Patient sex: M
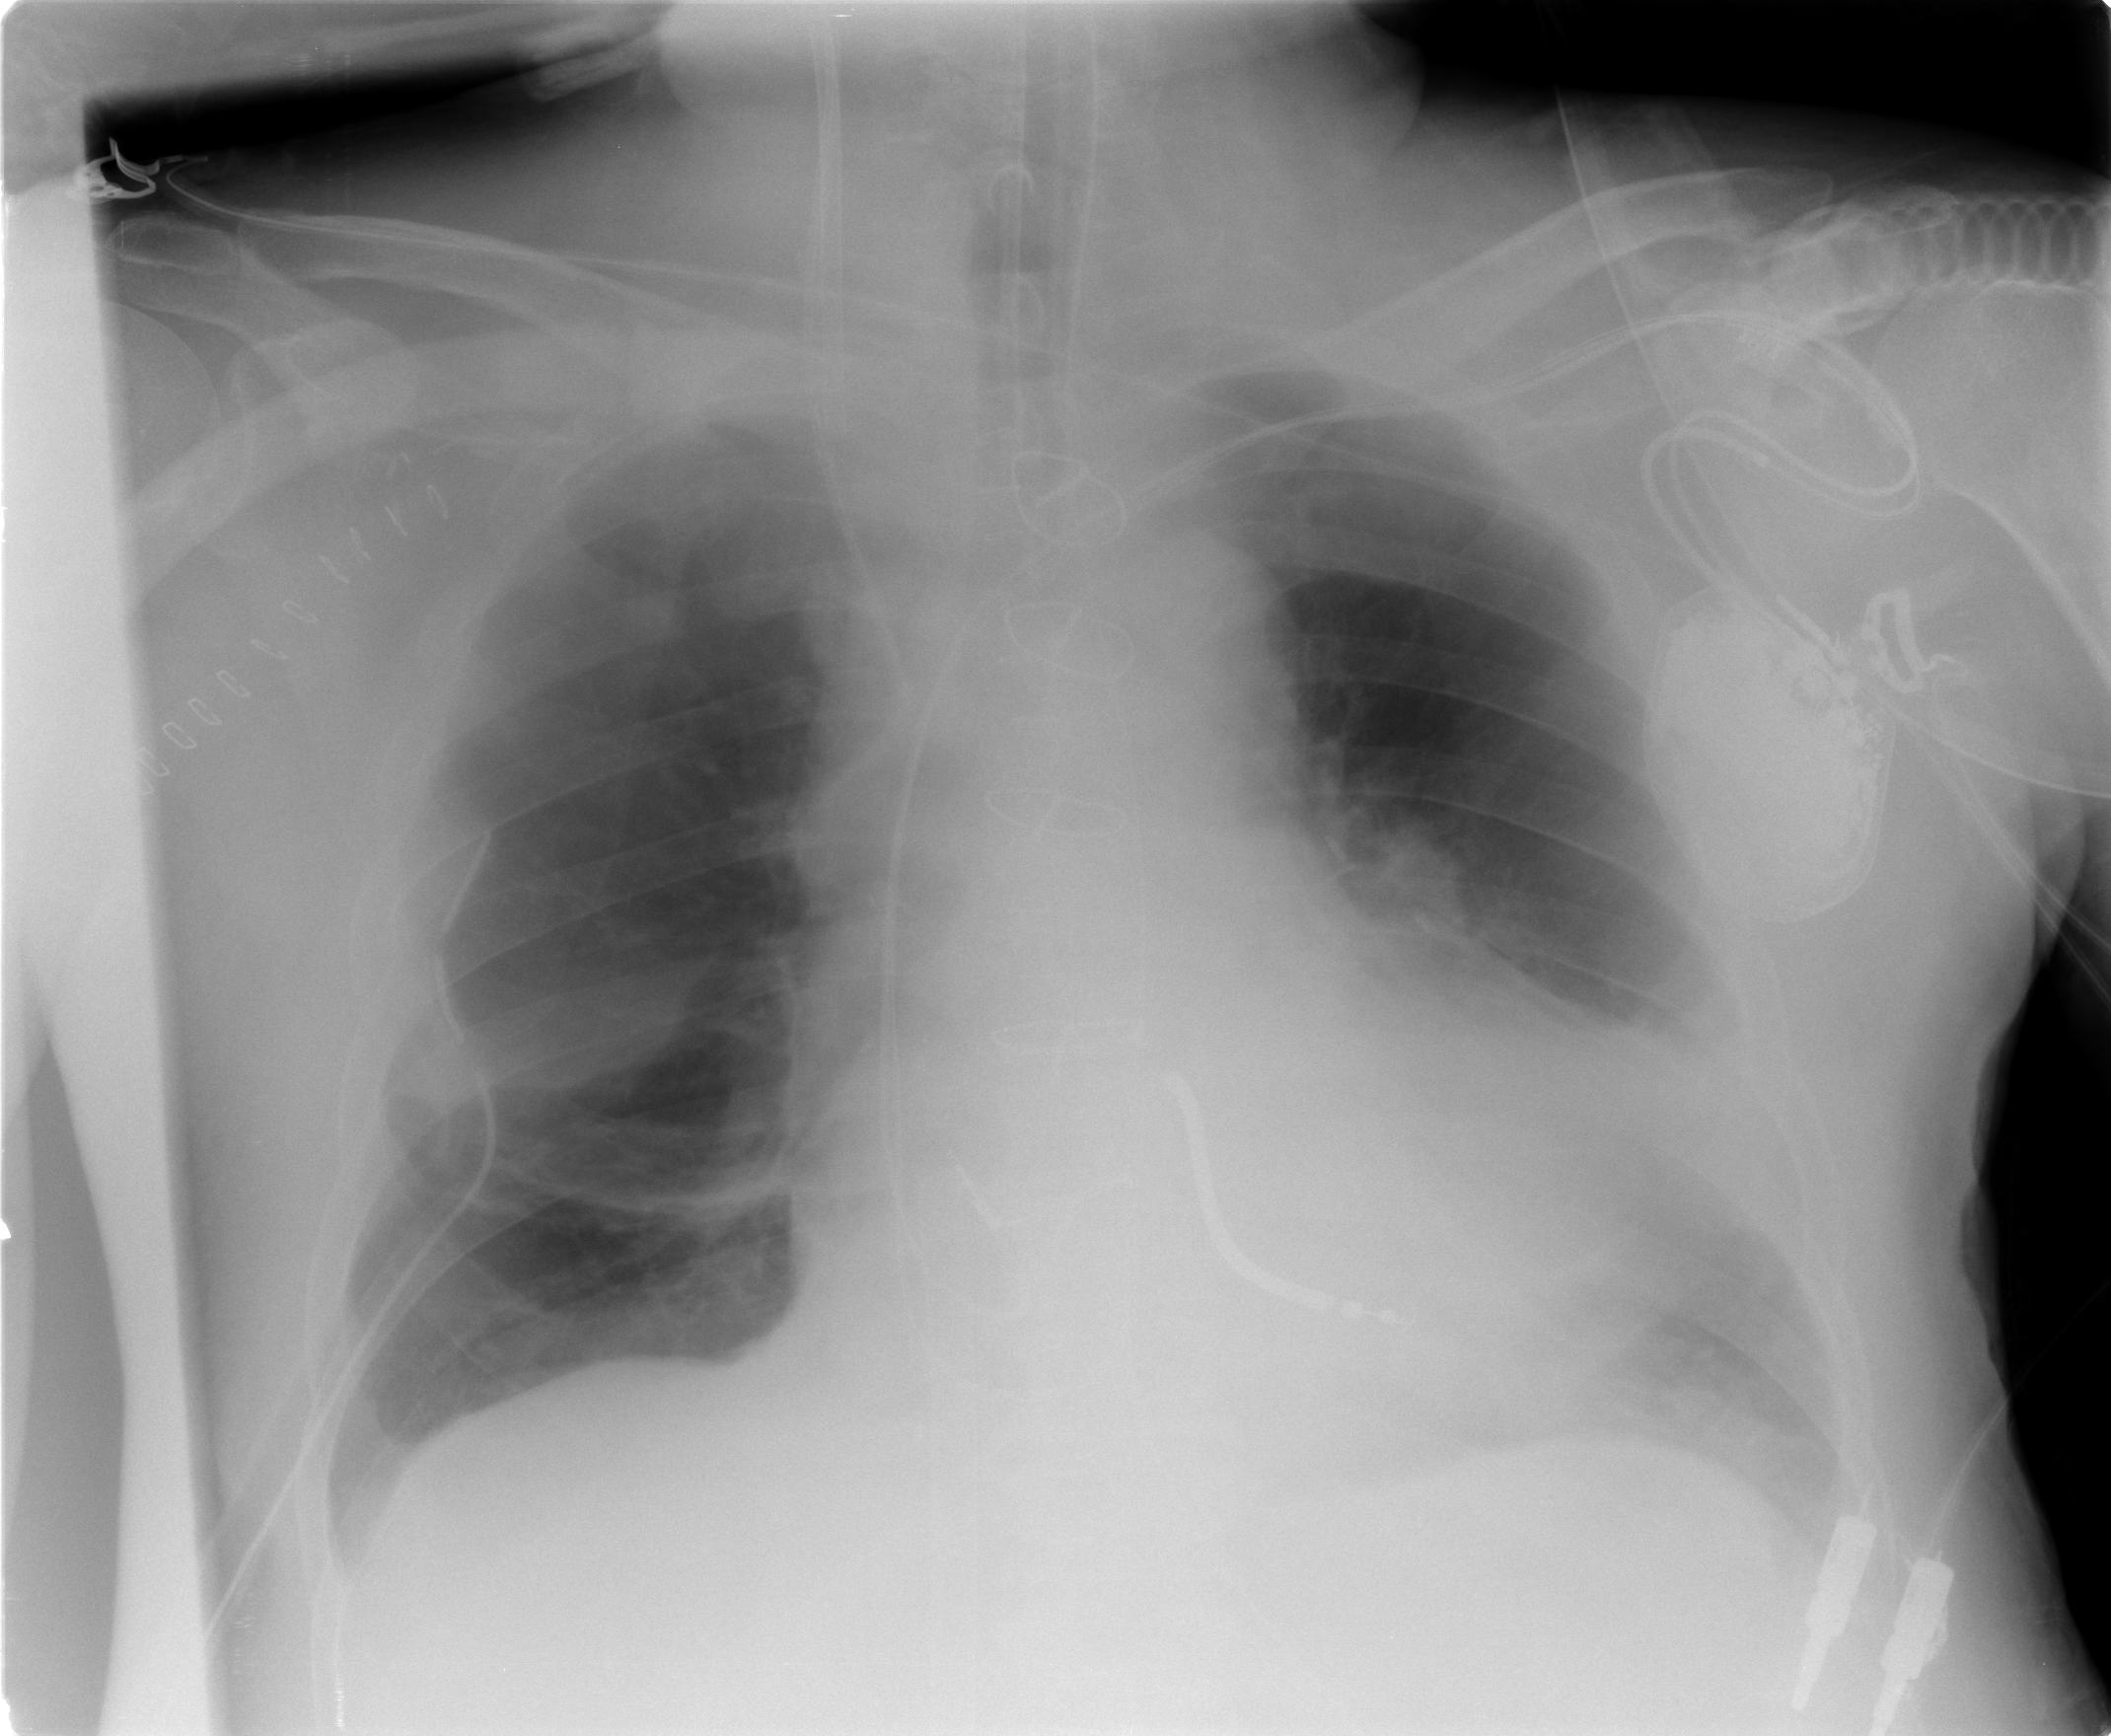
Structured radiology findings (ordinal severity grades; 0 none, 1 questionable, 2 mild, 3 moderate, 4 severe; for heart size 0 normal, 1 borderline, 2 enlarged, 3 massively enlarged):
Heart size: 2
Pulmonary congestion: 0
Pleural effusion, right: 0
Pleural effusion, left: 2
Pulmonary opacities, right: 0
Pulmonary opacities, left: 0
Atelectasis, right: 2
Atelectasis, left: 2